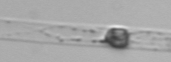
Label: Dactyliosolen_blavyanus